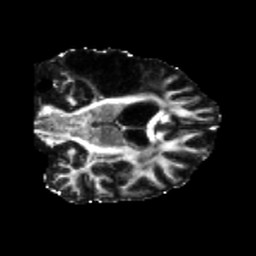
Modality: FA
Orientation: coronal
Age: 54
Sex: male
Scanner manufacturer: siemens
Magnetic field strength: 3 T
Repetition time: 5.25 s
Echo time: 0.08 s